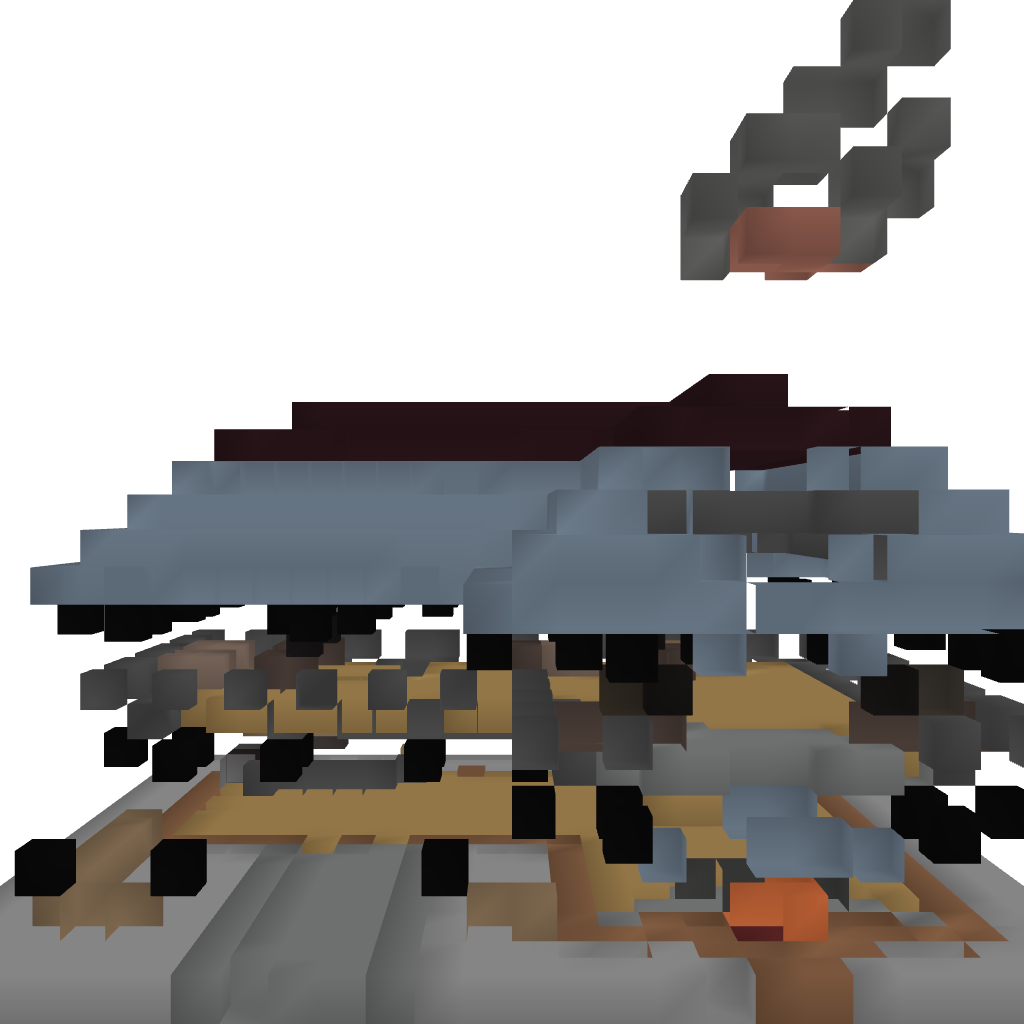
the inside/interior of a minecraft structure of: A medium Inn